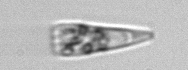
Label: Licmophora